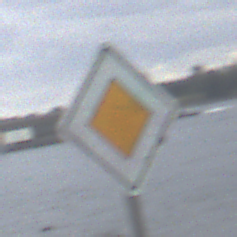
Verkehrszeichen: Vorfahrtsstrasse
Umgebung: Outdoor, Suburban
Tageszeit: Midday
Wetter: Overcast
Licht: Natural
Jahreszeit: NotSpecified
Kontrast: LowContrast